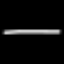
Label: line